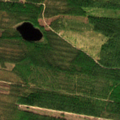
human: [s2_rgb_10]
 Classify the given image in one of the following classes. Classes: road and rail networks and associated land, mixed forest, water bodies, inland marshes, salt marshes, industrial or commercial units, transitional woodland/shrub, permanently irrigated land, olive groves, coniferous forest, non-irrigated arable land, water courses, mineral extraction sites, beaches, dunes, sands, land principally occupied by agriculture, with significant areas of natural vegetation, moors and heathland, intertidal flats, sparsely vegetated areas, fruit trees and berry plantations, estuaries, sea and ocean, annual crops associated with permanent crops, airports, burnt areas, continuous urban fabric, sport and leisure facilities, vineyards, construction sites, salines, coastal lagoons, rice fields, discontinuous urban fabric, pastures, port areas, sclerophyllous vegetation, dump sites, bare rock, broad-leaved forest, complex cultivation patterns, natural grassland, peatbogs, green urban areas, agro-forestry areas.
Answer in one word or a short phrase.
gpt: coniferous forest, mixed forest